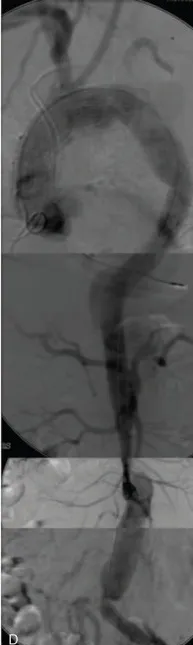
Precurved shape of the Najuta endograft.
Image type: radiology (ct)